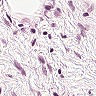
Metastatic tissue present: no